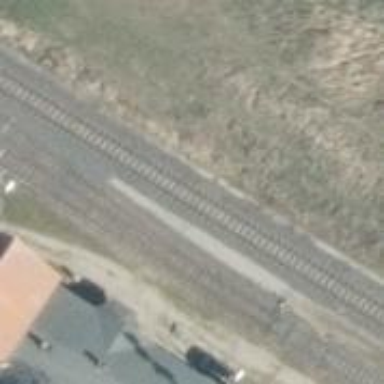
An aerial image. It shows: Solitary milestone along the railway.